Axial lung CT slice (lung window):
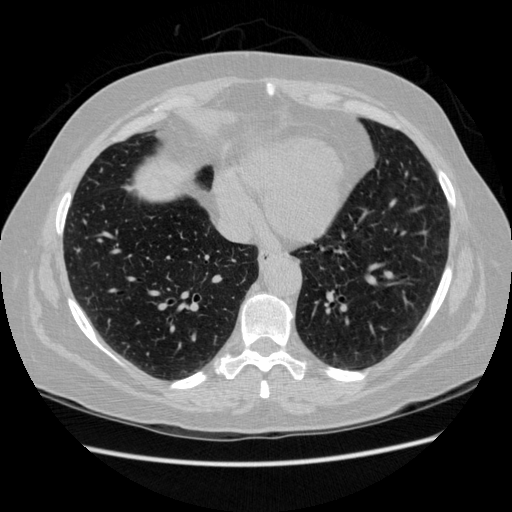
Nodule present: no